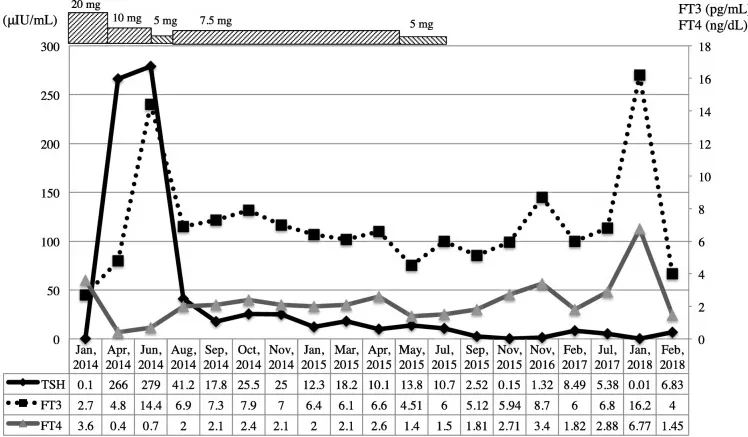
Time course of thyroid function. The first thyrotoxicosis episode was misdiagnosed as Graves' disease and rapidly changed to a hypothyroid state due to thiamazole administration. One and a half years later, a second thyrotoxicosis episode occurred, and the patient recovered without treatment. Four years after the first episode of thyrotoxicosis, the third thyrotoxicosis episode occurred. Low Tc-99 m uptake without fever and pain indicated painless thyroiditis. Retrospectively, all of these thyrotoxicosis episodes seemed to be repeated painless thyroiditis.
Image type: pathology (fish)